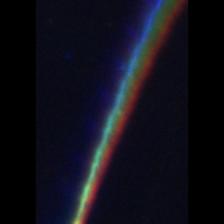
Taxon: Psuedo-nitzschia
Group: Diatoms